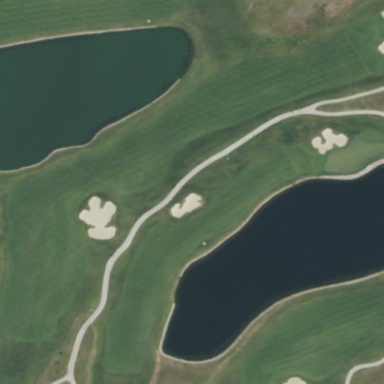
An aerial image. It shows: Scenic golf fairway.